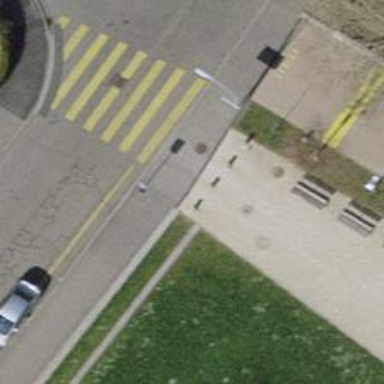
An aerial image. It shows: Rising bollard is in place as barrier.